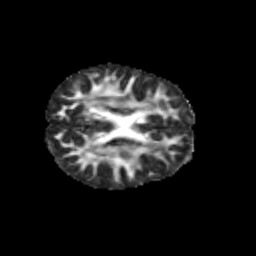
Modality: FA
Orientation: axial
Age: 9
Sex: female
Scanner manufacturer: siemens
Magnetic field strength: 3 T
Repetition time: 3.8 s
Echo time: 0.07 s